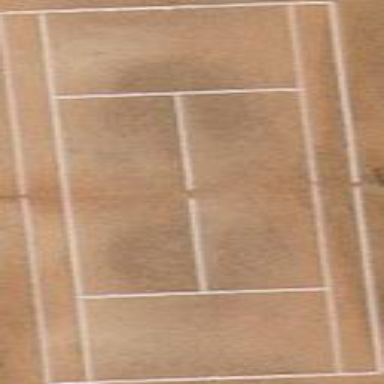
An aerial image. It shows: Tennis court on the leisure land pitch.